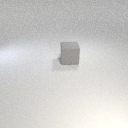
large gray rubber cube